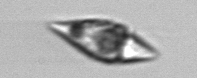
Label: Amphidinium